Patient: sex F, age 76
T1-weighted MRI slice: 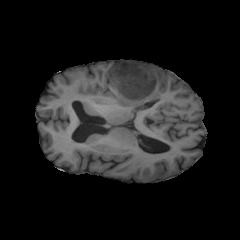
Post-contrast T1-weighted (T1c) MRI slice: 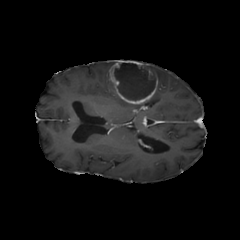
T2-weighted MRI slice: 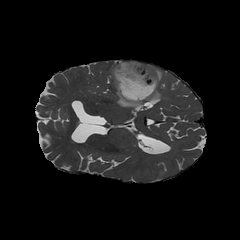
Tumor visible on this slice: yes
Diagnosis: Glioblastoma, IDH-wildtype
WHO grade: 4